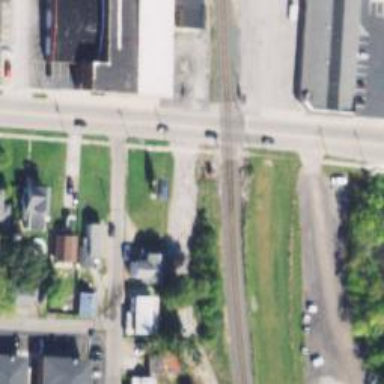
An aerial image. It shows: Railway level crossing.